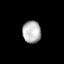
Tissue: lung
Cell type: Epithelial cells
Senescence score: 0.204
Nuclear area (px): 400
Mean DAPI intensity: 181.143